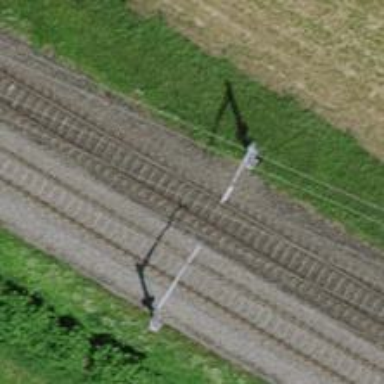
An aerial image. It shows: Railway signal.